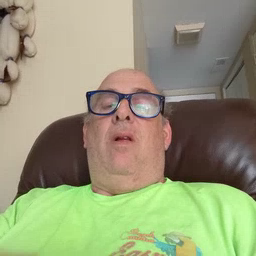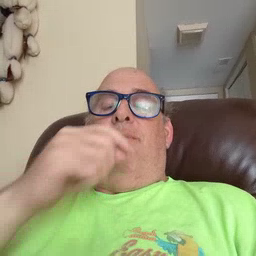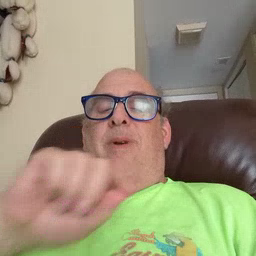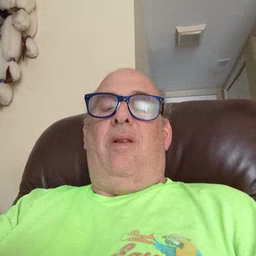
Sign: pen